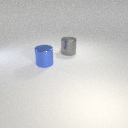
large blue metal cylinder in front of large gray metal cylinder